Question:
hi,
I need to get the ColumnsNames in 'ResultColumns' as shown in the image of the quickwatch above.I am not able to get anything inside the 'query' bt can access it through the quickwatch as shown.How can i access it.Please Help.
Regards,
Jaison
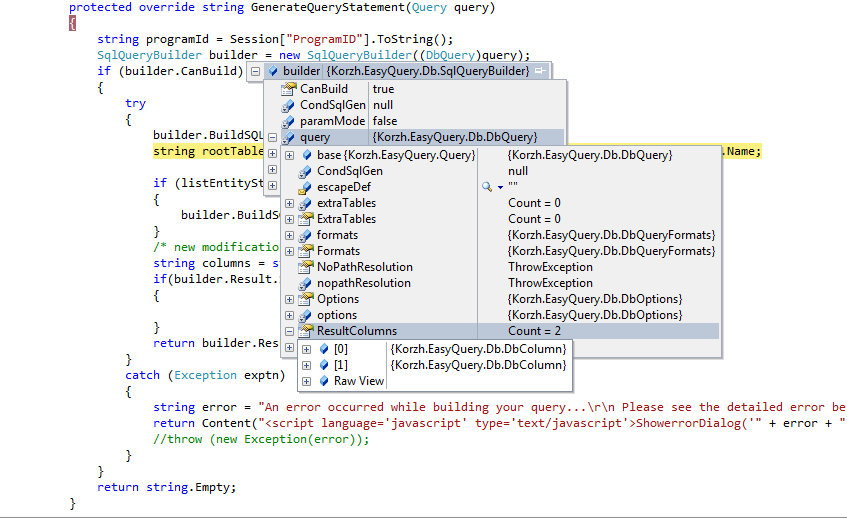
Answer: Your field 'query' is private. That is why you can't access it in a "normal" way.
You can still access it through Reflection tough. You can use the following code to access a private field:
'''
/// <summary>
/// Uses reflection to get the field value from an object.
/// </summary> ///
/// <param name="type">The instance type.</param>
/// <param name="instance">The instance object.</param>
/// <param name="fieldName">The field's name which is to be fetched.</param>
/// <returns>The field value from the object.</returns>
internal static object GetInstanceField(Type type, object instance, string fieldName)
{
BindingFlags bindFlags = BindingFlags.Instance | BindingFlags.Public | BindingFlags.NonPublic
| BindingFlags.Static;
FieldInfo field = type.GetField(fieldName, bindFlags);
return field.GetValue(instance);
}
'''
In your case you would then call it like:
'''
Korzh.EasyQuery.Db.DbQuery query = GetInstanceField(typeof(Korzh.EasyQuery.Db.SqlQueryBuilder), builder, "query") as Korzh.EasyQuery.Db.DbQuery;
'''
However you should do this only when absolutely necessary. Fields are normally private for a reason. And bypassing this my cause some unexpected behaviour.
The code for the function was taken from the following answer:
<URL>